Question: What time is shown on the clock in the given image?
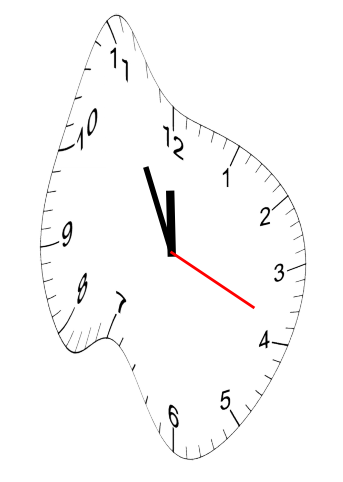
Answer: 11:55:19